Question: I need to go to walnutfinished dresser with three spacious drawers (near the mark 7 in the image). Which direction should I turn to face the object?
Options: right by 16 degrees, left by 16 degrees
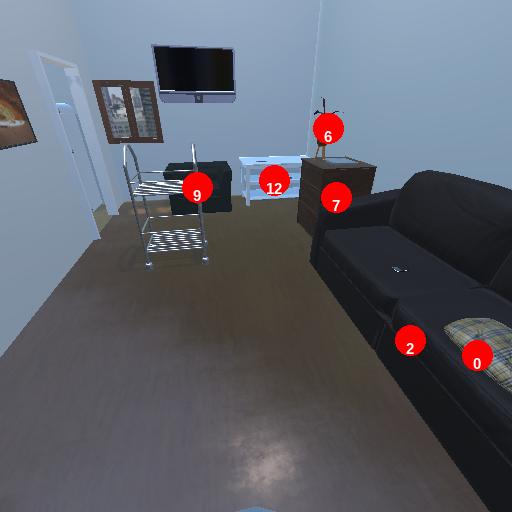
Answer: right by 16 degrees